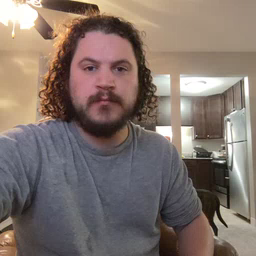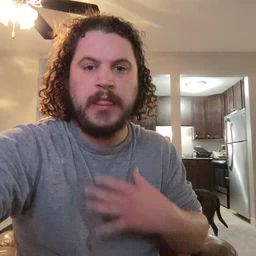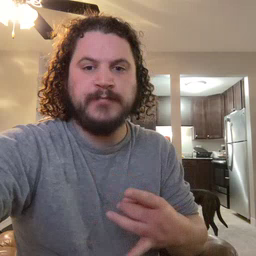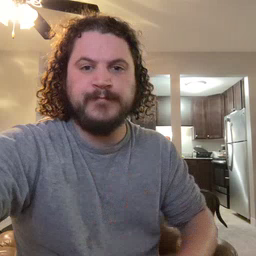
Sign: like